Question: I have a Polyline that is drawn from point A to point B, I'm trying to figure out how to draw two lines of a constant width that appear something like this image.

I only have two points, rather than four, I thought maybe there was a way to create four points, based on the two and then draw the corresponding lines, but I cant seem to get my head around it.
Any suggestions
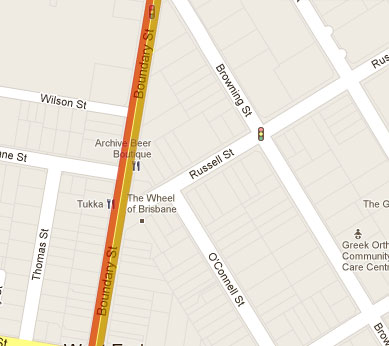
Answer: I am currently trying to achieve the same thing, have two parallel polylines, but with different colors.
Have you seen this:
<URL>
It uses Google Maps v2 API, but it seems quite simple to convert it to API v3.